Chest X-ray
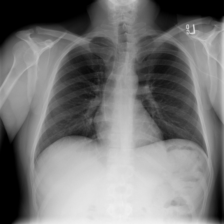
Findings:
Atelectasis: negative
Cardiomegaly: negative
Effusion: negative
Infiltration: positive
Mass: negative
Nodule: negative
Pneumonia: negative
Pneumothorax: negative
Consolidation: negative
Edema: negative
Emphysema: negative
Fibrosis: negative
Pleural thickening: negative
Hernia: negative